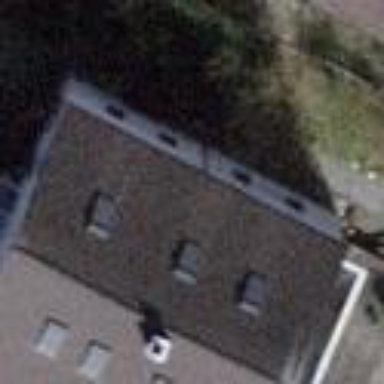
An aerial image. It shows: Building with tile roof.